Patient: sex F, age 49
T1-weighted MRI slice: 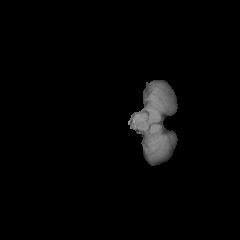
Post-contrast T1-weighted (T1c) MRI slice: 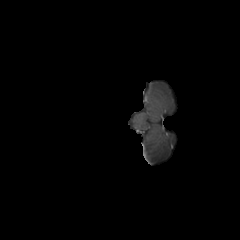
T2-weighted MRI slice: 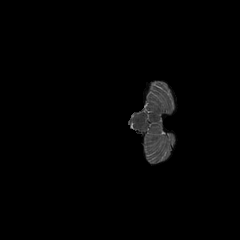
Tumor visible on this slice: no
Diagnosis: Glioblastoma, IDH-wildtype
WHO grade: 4